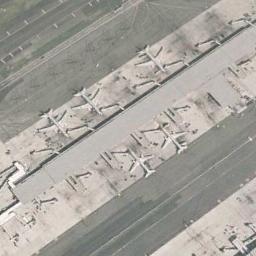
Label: airplane